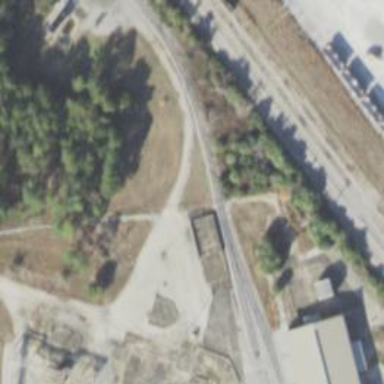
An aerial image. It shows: Abandoned railway.